Question: Doing 'print_r', returns pages and pages of code; it's too hard to scroll pages to match children to parents, even wrapped with '<pre>' tags.
Is there a way to theme print_r into collapsible fields. Maybe an online generator, where I can post the contents of the 'print_r($array);' and get a collapsible table of fields.
For example, in Drupal, there's a module, called <URL>, that does just that.

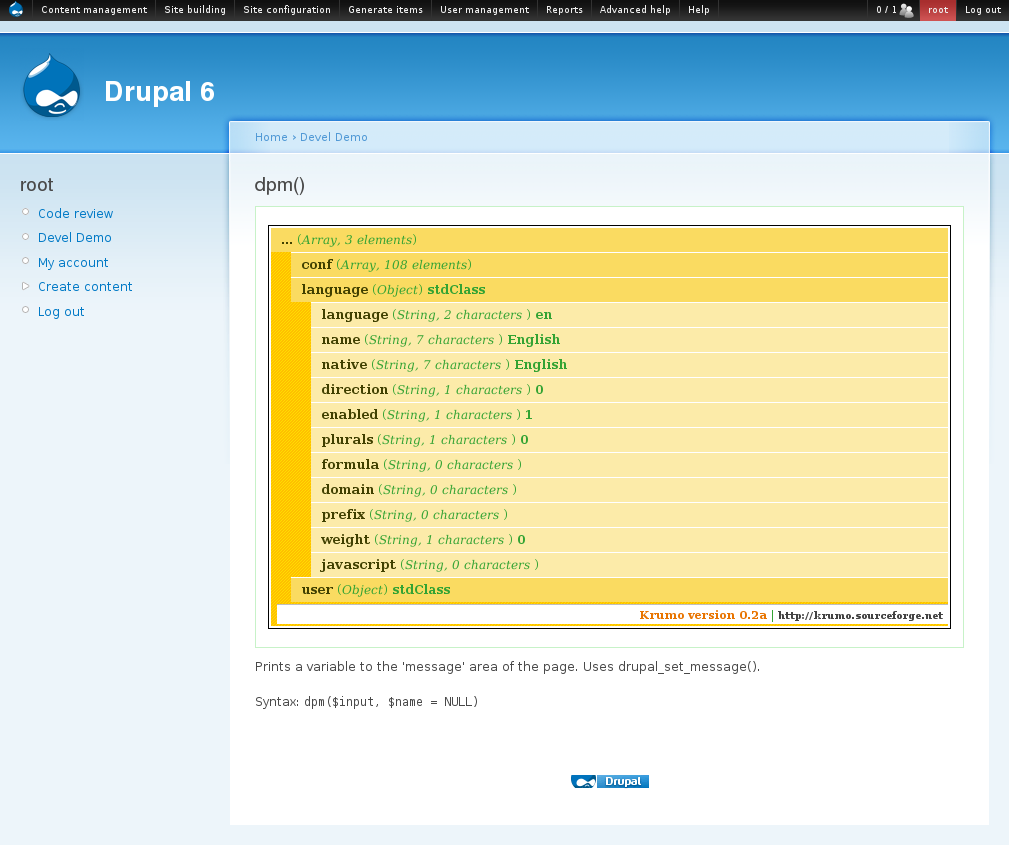
Answer: Thanks to <URL>, here's a solution.
Insert the following function, right before the 'print_r'.
'''
<?php
function print_r_tree($data)
{
// capture the output of print_r
$out = print_r($data, true);
// replace something like '[element] => <newline> (' with <a href="javascript:toggleDisplay('...');">...</a><div id="..." style="display: none;">
$out = preg_replace('/([ ]*)(\[[^\]]+\][ ]*\=\>[ ]*[a-z0-9 _]+)
[ ]*\(/iUe',"'\1<a href="javascript:toggleDisplay(''.(\$id = substr(md5(rand().'\0'), 0, 7)).'');">\2</a><div id="'.\$id.'" style="display: none;">'", $out);
// replace ')' on its own on a new line (surrounded by whitespace is ok) with '</div>
$out = preg_replace('/^\s*\)\s*$/m', '</div>', $out);
// print the javascript function toggleDisplay() and then the transformed output
echo '<script language="Javascript">function toggleDisplay(id) { document.getElementById(id).style.display = (document.getElementById(id).style.display == "block") ? "none" : "block"; }</script>'."
$out";
}
?>
'''
And then, substitute 'print_r()', with 'print_r_tree()'; like this:
'''
<pre><?php echo print_r_tree(get_defined_vars()); ?></pre>
'''
Don't forget the '<pre>' tags.
The results look identical to that of 'print_r()' function, except that now the arrays are collapsible.